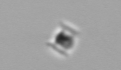
Label: Bacillariophyceae_morphotype1